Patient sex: F
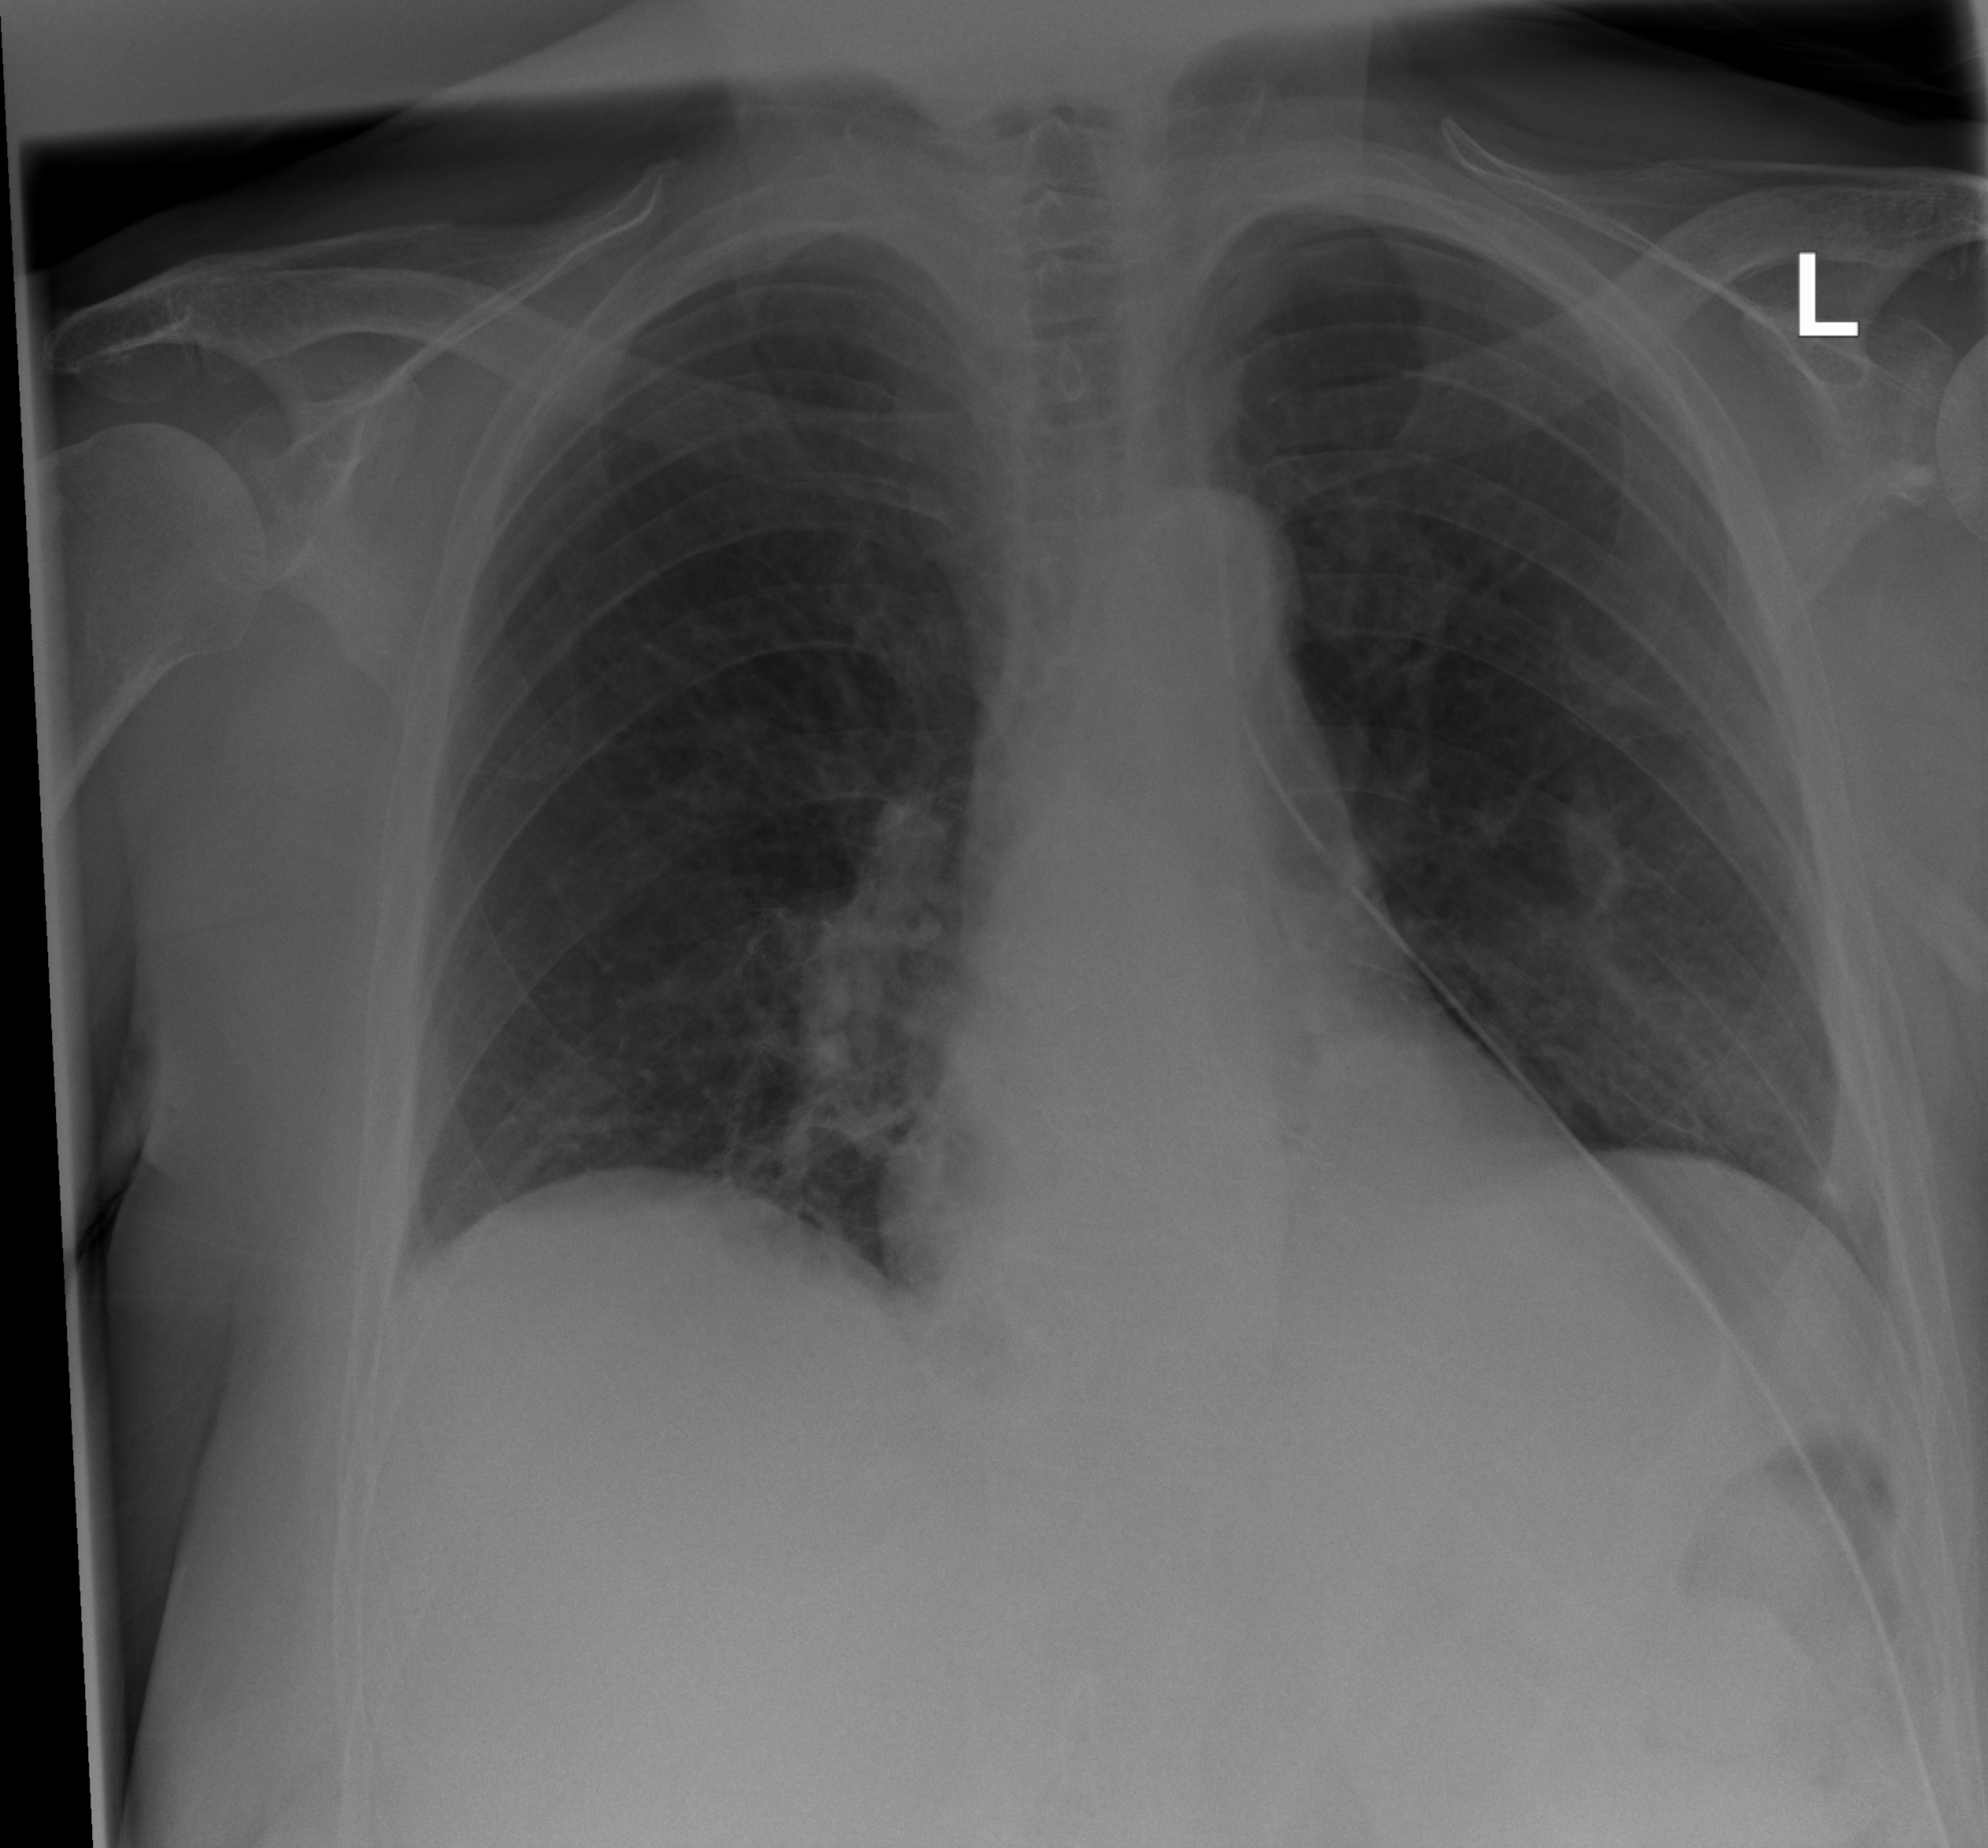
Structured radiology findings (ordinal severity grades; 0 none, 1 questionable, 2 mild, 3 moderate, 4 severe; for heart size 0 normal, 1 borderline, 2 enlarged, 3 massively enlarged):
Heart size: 0
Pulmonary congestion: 0
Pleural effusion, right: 0
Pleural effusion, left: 0
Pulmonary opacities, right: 0
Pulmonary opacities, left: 0
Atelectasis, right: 1
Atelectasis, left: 1